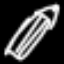
Label: pencil